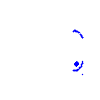
Particle: pion